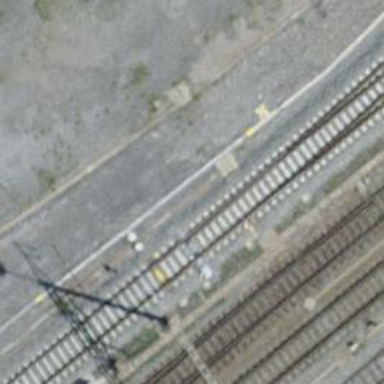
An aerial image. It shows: Railway switch.